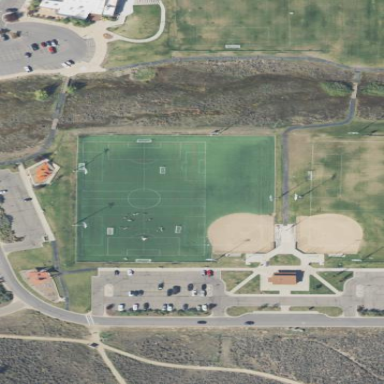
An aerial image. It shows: Soccer pitch for leisureland activities.